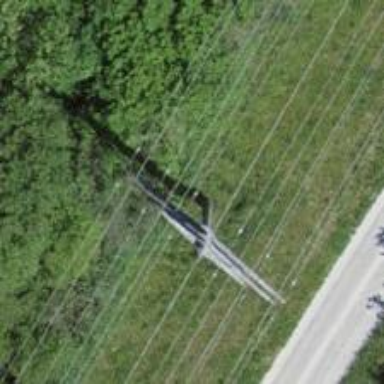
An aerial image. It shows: Three power lines with cables.